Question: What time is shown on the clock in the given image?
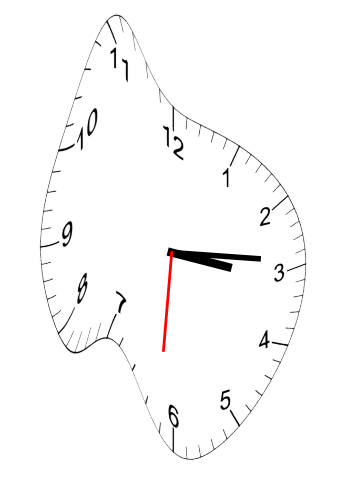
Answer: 03:14:31